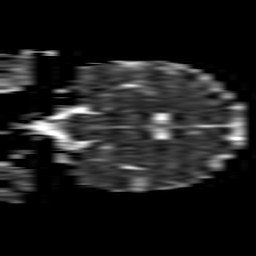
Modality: ADC
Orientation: coronal
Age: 53
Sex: female
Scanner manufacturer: philips
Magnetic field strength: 1.5 T
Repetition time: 3.013 s
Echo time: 0.06899 s